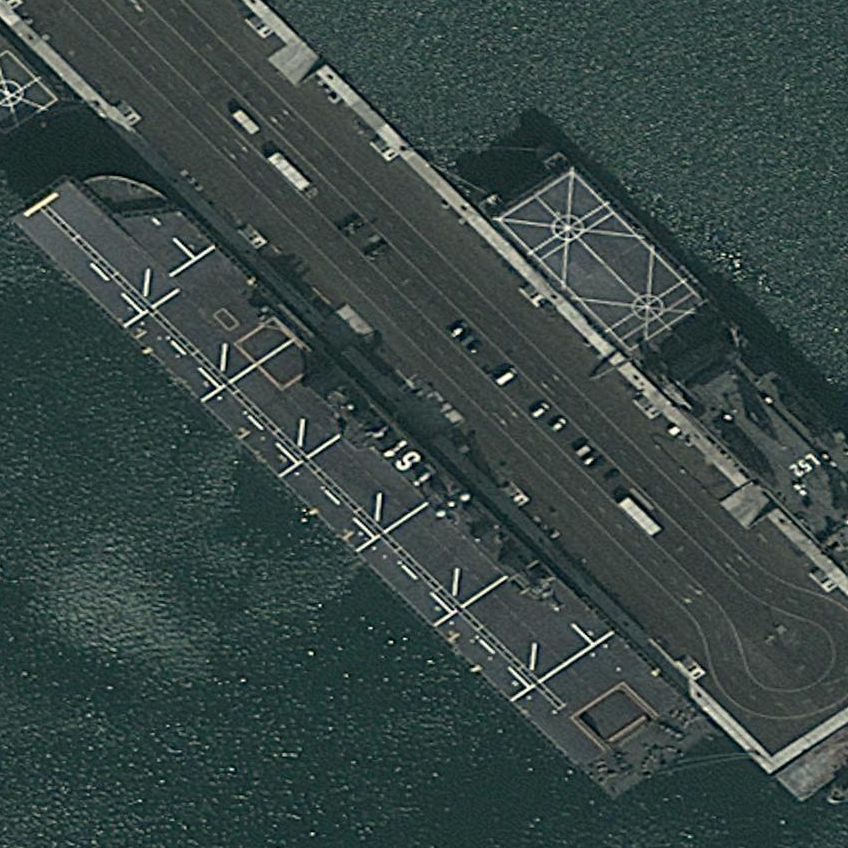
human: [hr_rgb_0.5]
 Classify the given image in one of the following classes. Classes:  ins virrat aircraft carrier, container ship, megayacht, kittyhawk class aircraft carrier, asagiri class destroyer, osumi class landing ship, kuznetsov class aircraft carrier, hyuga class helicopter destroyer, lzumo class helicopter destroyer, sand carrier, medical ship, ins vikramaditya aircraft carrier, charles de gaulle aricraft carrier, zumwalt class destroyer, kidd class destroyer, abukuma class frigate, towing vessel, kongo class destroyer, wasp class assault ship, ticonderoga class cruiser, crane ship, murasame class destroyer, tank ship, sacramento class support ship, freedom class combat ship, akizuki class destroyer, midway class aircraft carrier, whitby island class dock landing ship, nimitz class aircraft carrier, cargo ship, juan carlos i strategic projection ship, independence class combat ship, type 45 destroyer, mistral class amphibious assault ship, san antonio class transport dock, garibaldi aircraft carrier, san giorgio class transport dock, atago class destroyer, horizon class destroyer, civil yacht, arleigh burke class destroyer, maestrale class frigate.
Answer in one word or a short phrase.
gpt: Juan Carlos I Strategic Projection Ship